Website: lowes
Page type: customer-info-address
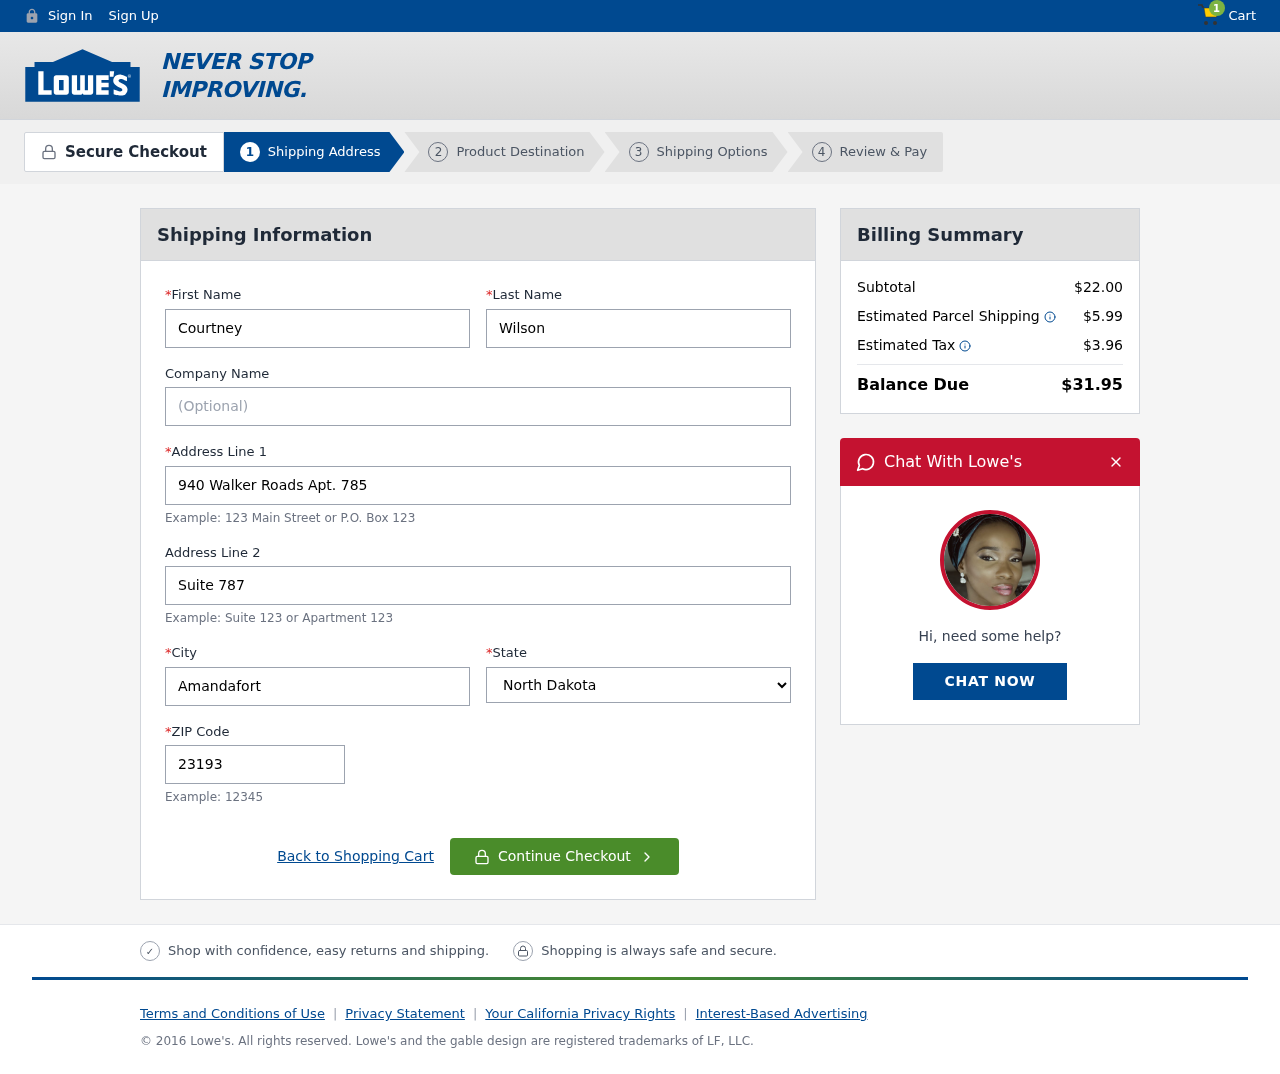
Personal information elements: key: PII_CITY
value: Amandafort
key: PII_FIRSTNAME
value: Courtney
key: PII_LASTNAME
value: Wilson
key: PII_POSTCODE
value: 23193
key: PII_STATE
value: North Dakota
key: PII_STREET
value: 940 Walker Roads Apt. 785
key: PII_STREET2
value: Suite 787
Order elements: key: ORDER_NUM_ITEMS
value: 1
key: ORDER_SUBTOTAL
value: $22.00
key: ORDER_SHIPPING_COST
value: $5.99
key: ORDER_TAX
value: $3.96
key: ORDER_TOTAL
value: $31.95